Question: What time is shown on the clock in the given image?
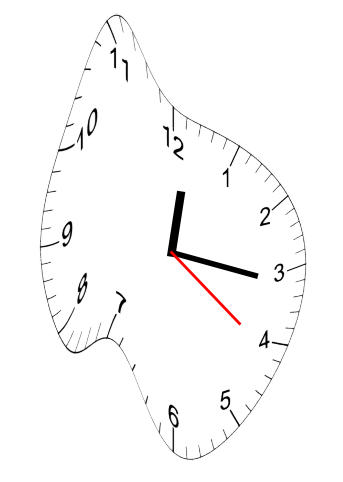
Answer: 12:16:21